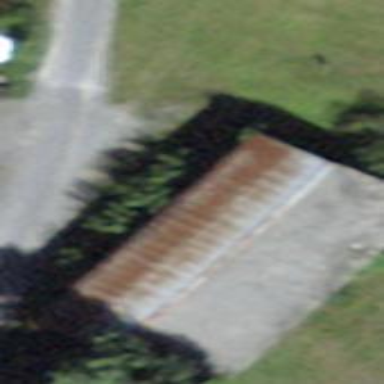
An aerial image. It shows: Industrial building.